Question: I'm using NetBeans 8.0 and i have already created Data source (DNS). its name ackDB.
This is my code (JSP)
'''
<body>
<%@ page import="java.sql.*" %>
<%
Connection con = null;
Class.forName("sun.jdbc.odbc.JdbcOdbcDriver");
String url = "jdbc:odbc:ackDB";
con = DriverManager.getConnection(url);
%>
</body>
'''
That will show me an error

how to fix this. please help.
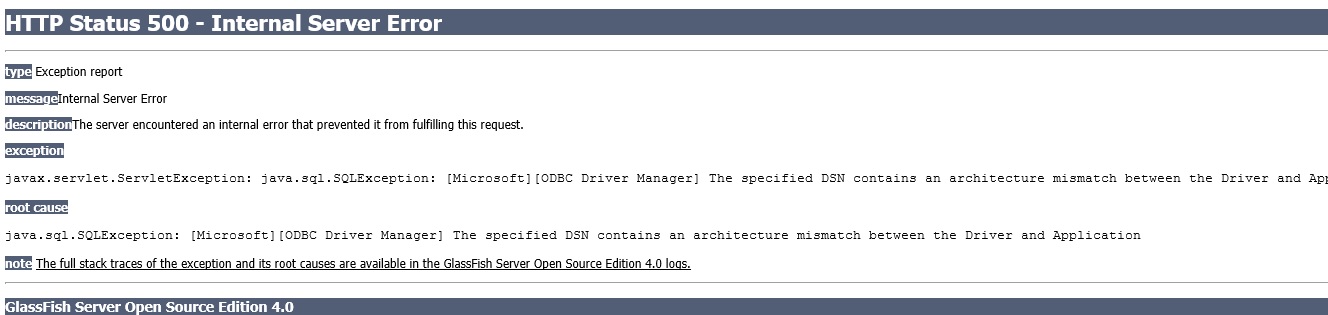
Answer: The error message says your machine architecture doesn't suits with existing driver version. you need to download a different version of 'Odbc' driver.. In case of your attempting to connect from '64 bit' OS.
<URL> ..
And this <URL> may help you